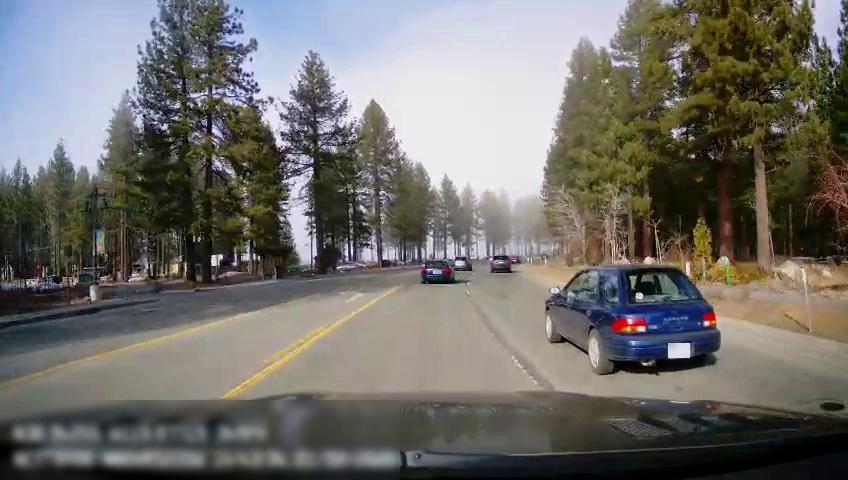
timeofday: Day
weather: Sunny
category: Drivable Space
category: Vehicles | Car
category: Vehicles | Car
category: Vehicles | Car
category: Vehicles | SUV
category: Vehicles | Car
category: Lanes | Opposite Lane
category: Lanes | Current Lane
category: Lanes | Current Lane